Question: I'm using KendoUI and I have created the following Chart. I need to be able to make the Legend item "Product 1" in this case a hyper link. How Do I do that?

My Markup:
'''
<div id='chart' ></div>
'''
My Script:
'''
jQuery('#chart').kendoChart({
seriesDefaults: {
type: "line",
missingValues: "interpolate"
},
legend: {
position: "bottom"
},
valueAxis: [{
title: {
text: "Score"
},
min: 75,
max: 90,
},
{
name: "hidden",
visible: false,
min: 75,
max: 90},
{
name: "ProductSurveys",
min: 15,
max: 55,
title: {
text: "Survey Count"
},
color: "#4c4c4c"}],
series: [{
type: "line",
name: "<a href='http://jsfiddle.net/rodneyhickman/wCB5a/' >Product 1</a>",
color: "#004990",
width: 1,
markers: {
background: "#004990"
},
tooltip: {
visible: true,
template: "<b>Product 1</b><br/>Current Score: #= value #<br/>#= category # "
},
data: [87.11, 87.27, 87.21, 86.84, 85.47, 84.87, 84.52, 85.19, 85.19, 85.2, 84.68, 83.78, 82.14]},
{
type: "line",
name: "Market Segment Average",
color: "#da7633",
width: 1,
markers: {
background: "#da7633"
},
tooltip: {
visible: true,
template: "<b>Market Segment Average</b><br/>Current Score: #= value #<br/>#= category # "
},
data: [77.73, 77.27, 77.22, 76.68, 76.19, 75.7, 75.86, 76.09, 76.33, 76.15, 75.75, 75.4, 75.9]},
{
type: "column",
data: [50, 48, 48, 46, 46, 48, 49, 46, 39, 37, 36, 34, 27],
name: "Survey Count",
color: "#e9eafe",
axis: "ProductSurveys"}],
categoryAxis: {
labels: {
rotation: -45,
step: 1,
skip: 0
},
categories: ["Apr", "May", "Jun", "Jul", "Aug", "Sep", "Oct", "Nov", "Dec", "Jan - 2012", "Feb", "Mar", "Apr"],
axisCrossingValue: [0, 0, 100, 100]
}
'''
});
This is the jsFiddle Project of my failed attempt: <URL>
Any Help would be appreciated.
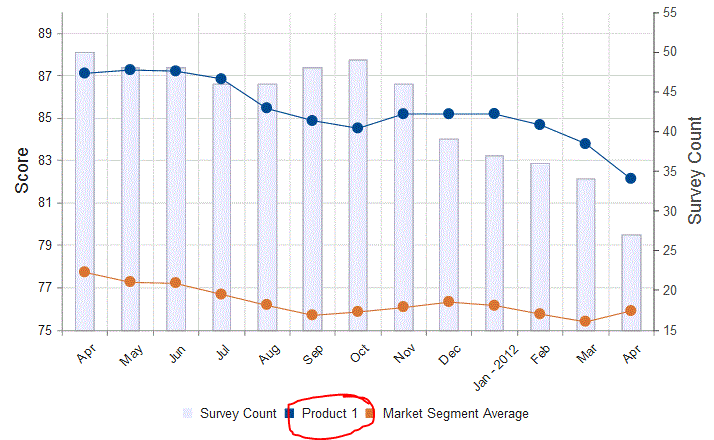
Answer: Telerik let me know that this functionality doesn't exist currently in KendoUI (version 2012.1.233) and the feature was noted and it may be in a future versions.
My work around to this problem was to hide the legend. Create my own legend with the hyperlink.